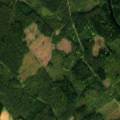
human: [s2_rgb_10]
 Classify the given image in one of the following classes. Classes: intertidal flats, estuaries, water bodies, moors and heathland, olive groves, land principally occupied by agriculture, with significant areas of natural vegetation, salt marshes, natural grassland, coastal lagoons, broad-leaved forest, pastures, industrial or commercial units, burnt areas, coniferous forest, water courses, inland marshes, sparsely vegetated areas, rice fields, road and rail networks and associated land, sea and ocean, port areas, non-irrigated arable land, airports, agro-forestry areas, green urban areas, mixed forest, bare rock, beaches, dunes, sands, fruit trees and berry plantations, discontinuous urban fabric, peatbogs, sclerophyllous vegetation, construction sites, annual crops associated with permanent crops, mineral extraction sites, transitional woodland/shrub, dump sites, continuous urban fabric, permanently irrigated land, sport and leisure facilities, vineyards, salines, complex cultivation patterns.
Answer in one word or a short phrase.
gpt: non-irrigated arable land, coniferous forest, mixed forest